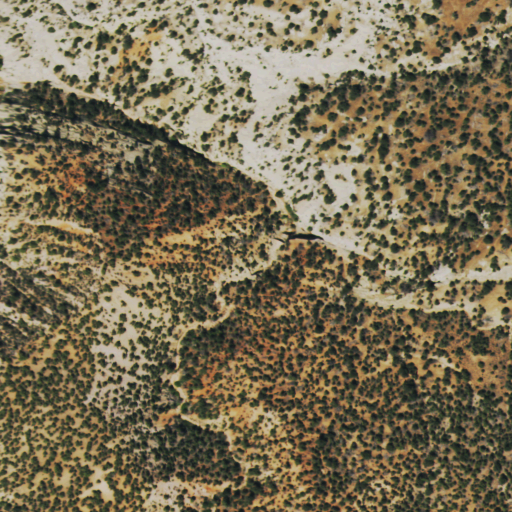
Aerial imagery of valley in Colorado named East Serviceberry Draw containing evergreen forest and shrub